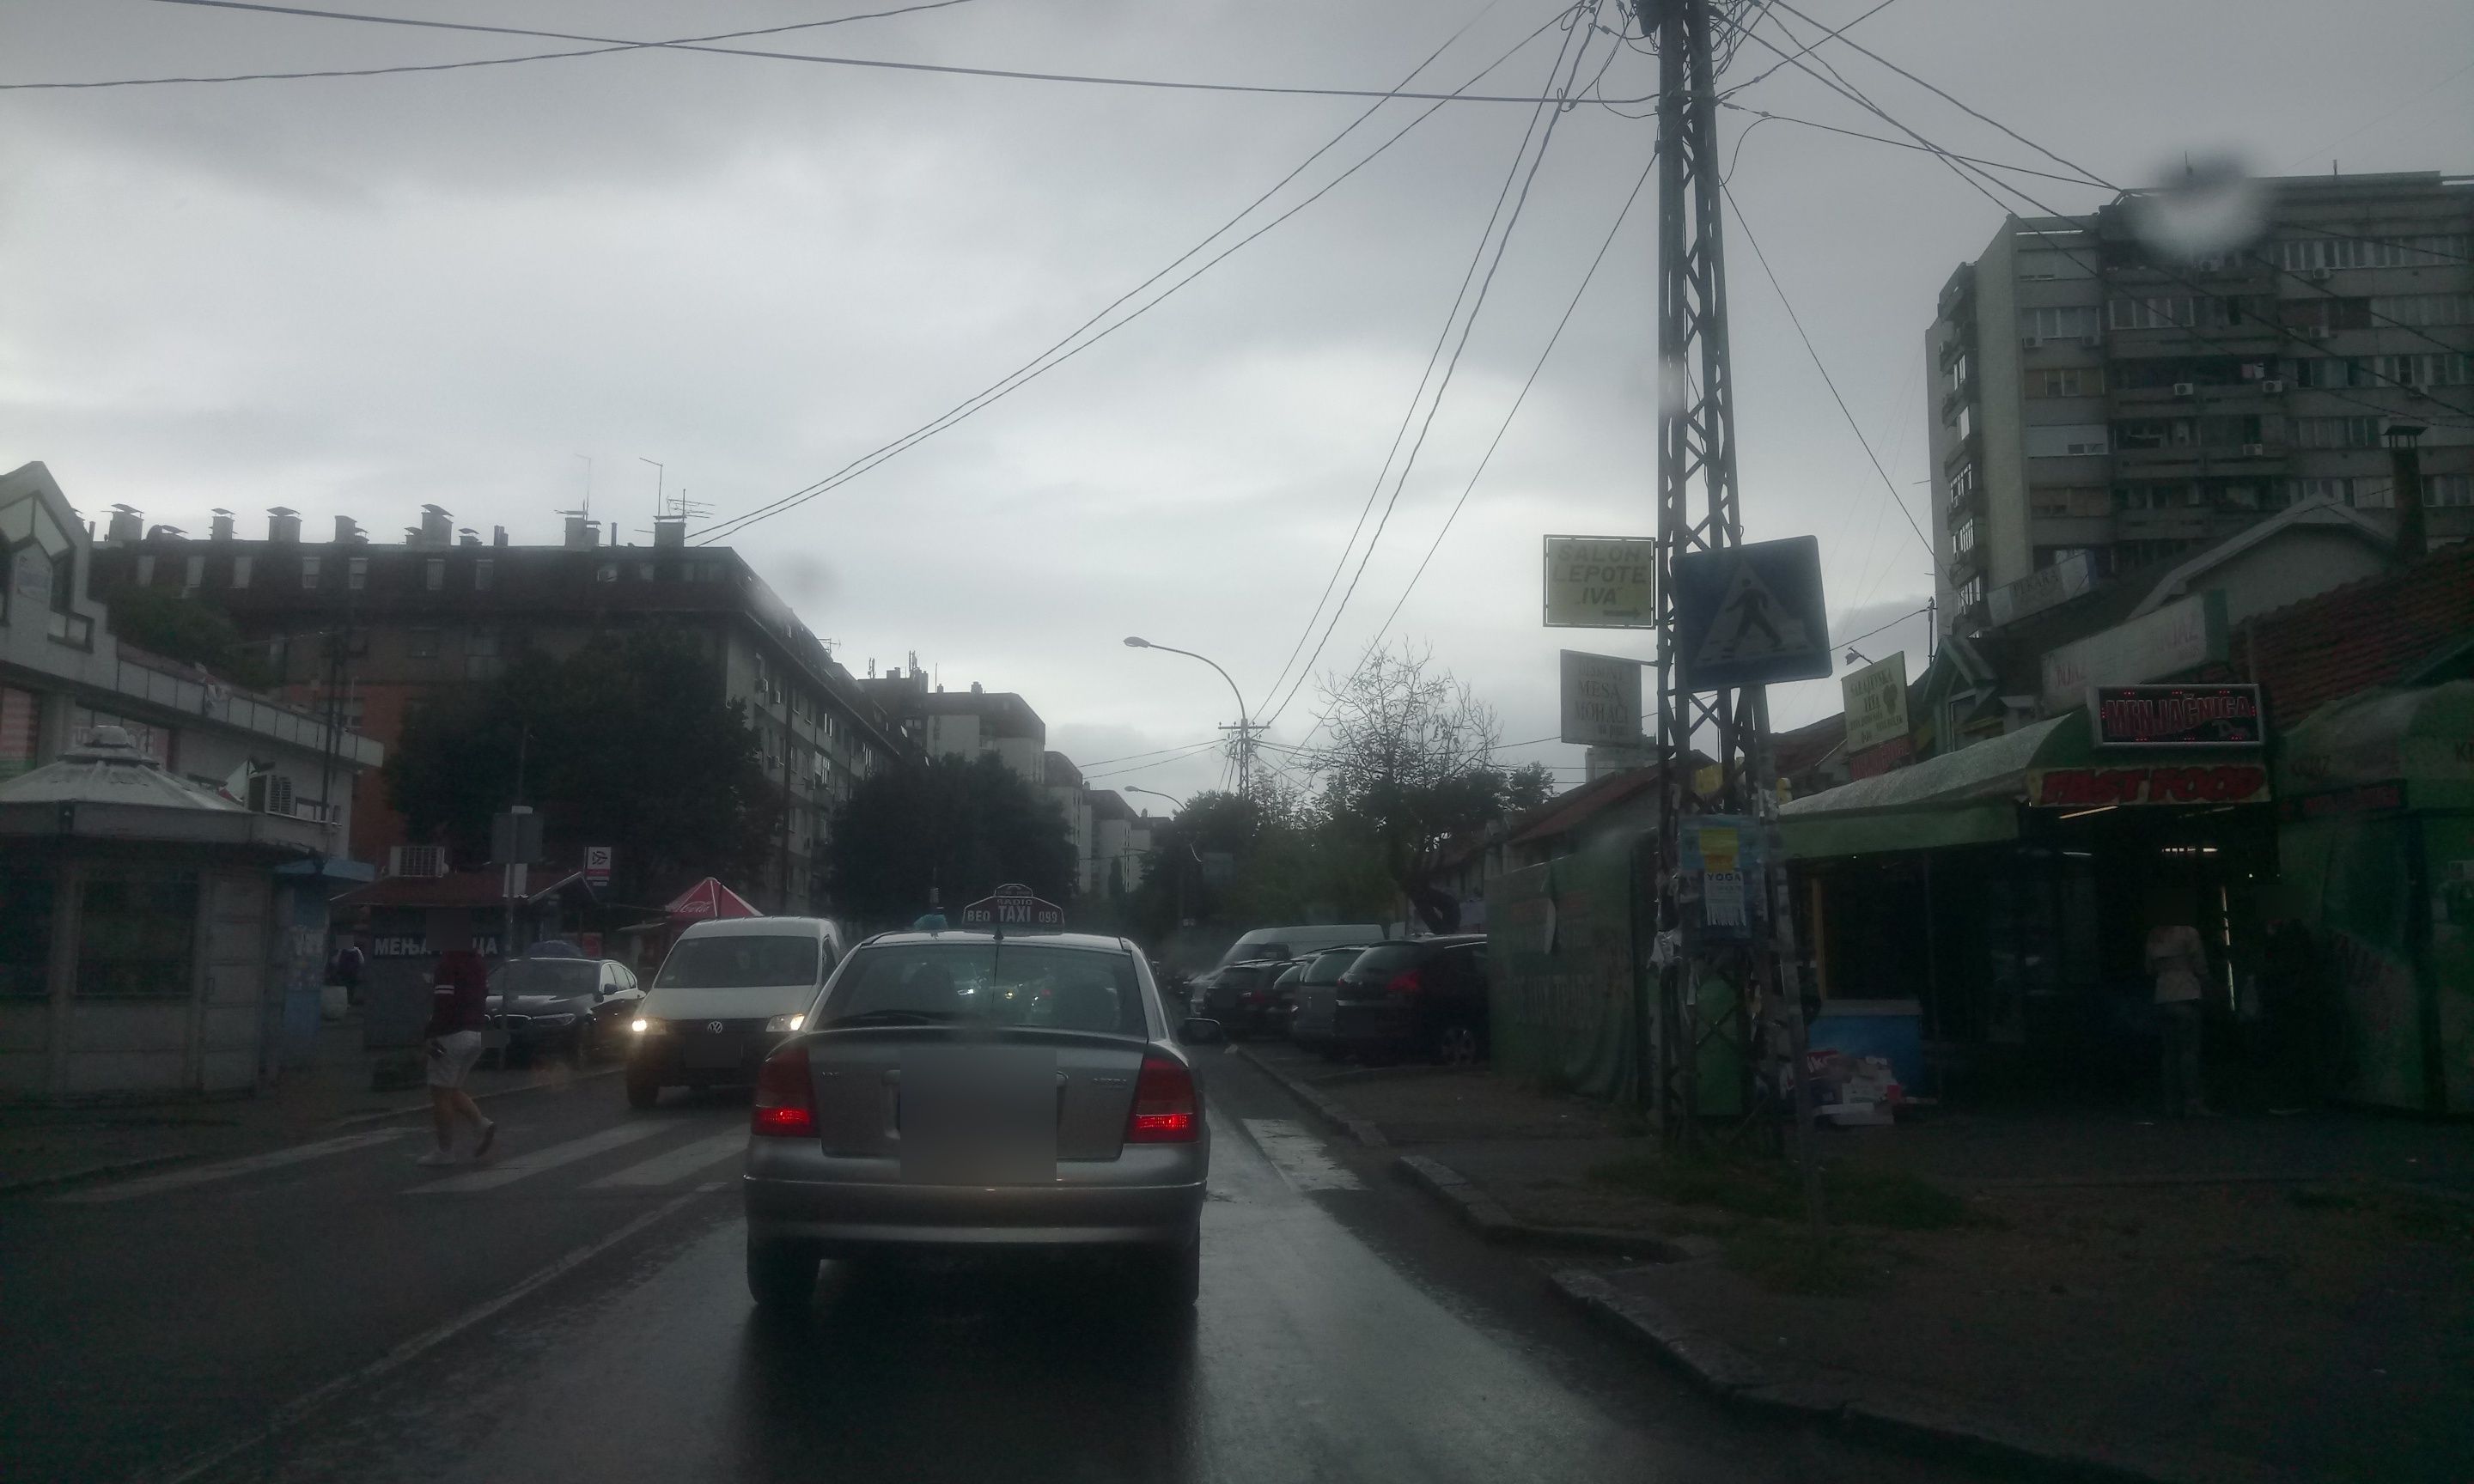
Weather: rainy
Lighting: day
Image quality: good
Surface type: driving surface
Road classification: secondary
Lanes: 2
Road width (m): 2.0
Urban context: urban centre
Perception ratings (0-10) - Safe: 3.68, Lively: 6.96, Beautiful: 8.18, Boring: 3.69, Depressing: 1.54, Wealthy: 4.05